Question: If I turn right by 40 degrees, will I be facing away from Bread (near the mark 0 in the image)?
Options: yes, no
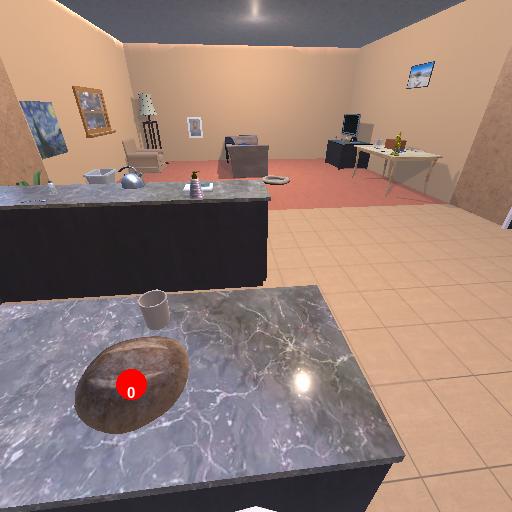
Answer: yes